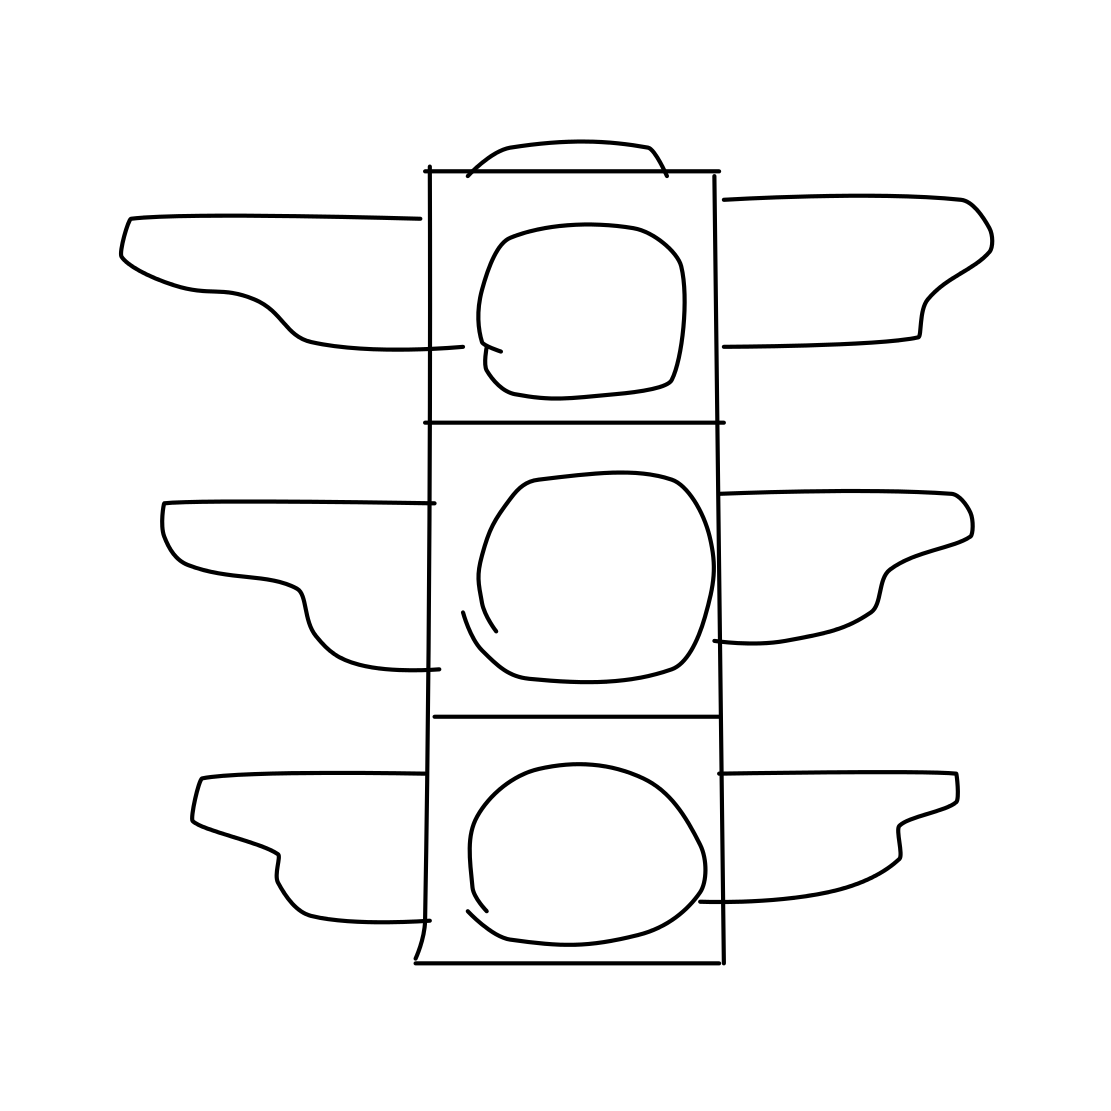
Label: traffic light